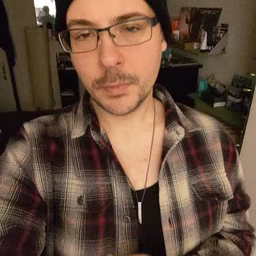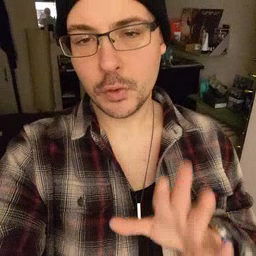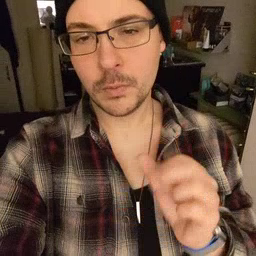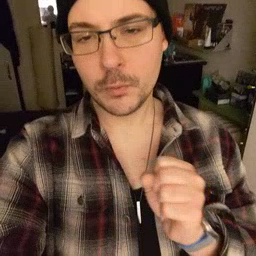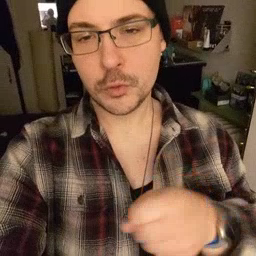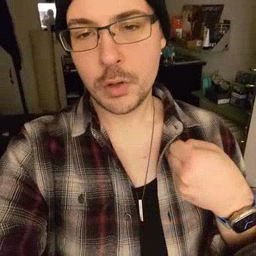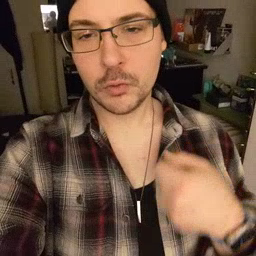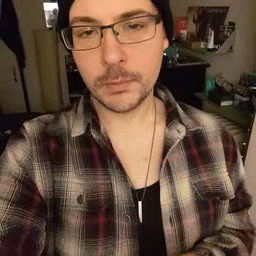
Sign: refrigerator